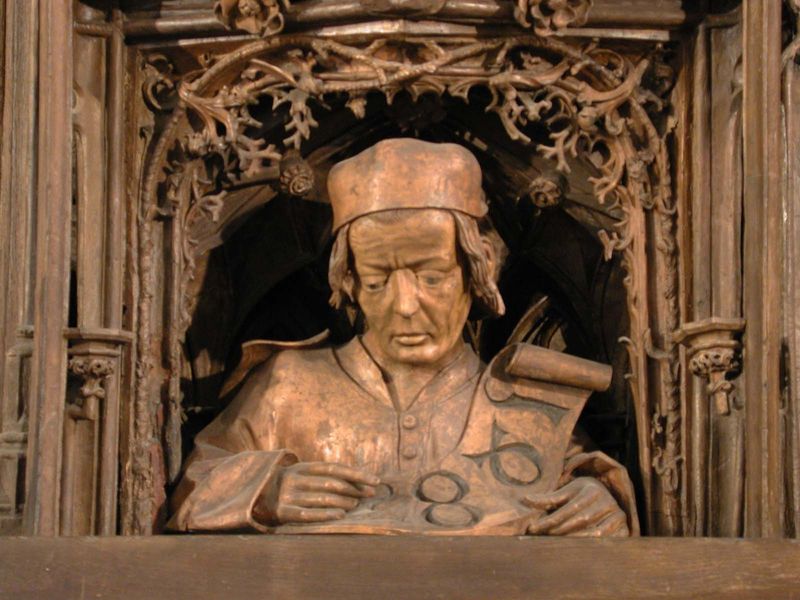
Titel: Lorch, Hochaltar in St. Martin
Künstler: Hans Bilder
Standort: Lorch, Pfarrkirche St. Martin (EU - D - RP)
Schlagwörter: finger, holz, marmor, schmuck, kappe, mütze, stein, hände, figur, haare, gotik, knopf, skulptur, büste, zahlen, verzierung, selbstporträt, nische, altar, laubwerk, konsole, masswerk, ausstattung, retabel, 84